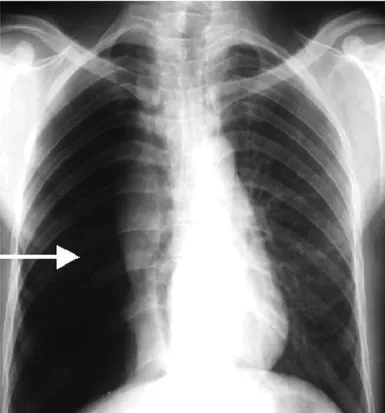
Chest X-ray showing large right pneumothorax with collapsed lung (left).
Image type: radiology (x_ray)